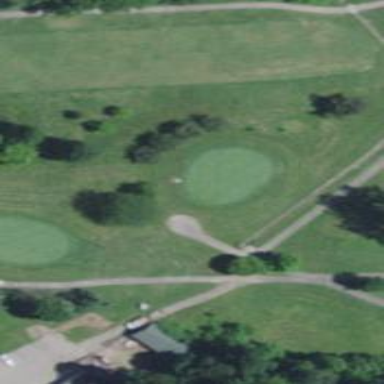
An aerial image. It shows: View of golf hole.